Interaction volume radius: 10 \u00c5
Interaction volume height: 15 \u00c5
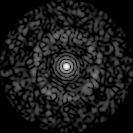
Disorder parameter: 0.8441